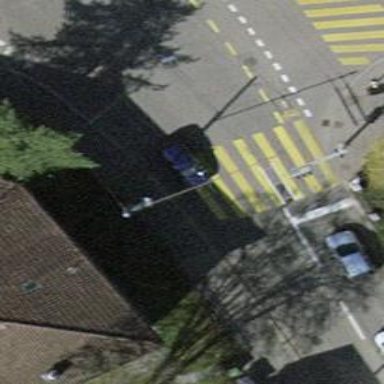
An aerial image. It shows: Kerb barrier.